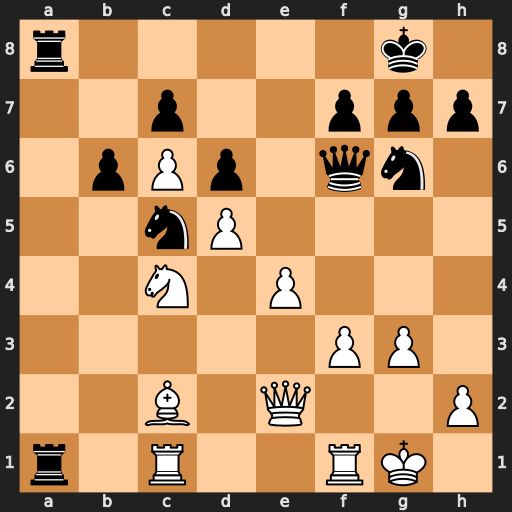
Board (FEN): r5k1/2p2ppp/1pPp1qn1/2nP4/2N1P3/5PP1/2B1Q2P/r1R2RK1
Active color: w
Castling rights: -
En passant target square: -
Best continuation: e5 Rxc1 exf6